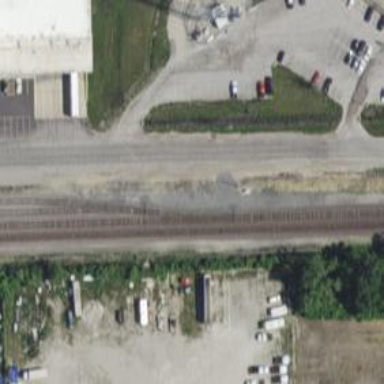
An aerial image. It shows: Railway siding for service.